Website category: university
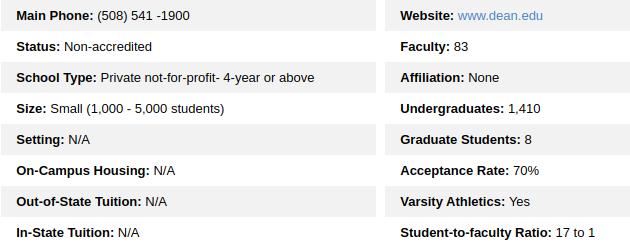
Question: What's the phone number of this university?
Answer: (508) 541 -1900

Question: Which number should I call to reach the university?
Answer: (508) 541 -1900

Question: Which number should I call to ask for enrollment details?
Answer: (508) 541 -1900

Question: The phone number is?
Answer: (508) 541 -1900

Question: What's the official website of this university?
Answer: www.dean.edu

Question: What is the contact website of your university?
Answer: www.dean.edu

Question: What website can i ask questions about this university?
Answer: www.dean.edu

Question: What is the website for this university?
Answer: www.dean.edu

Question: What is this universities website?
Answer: www.dean.edu

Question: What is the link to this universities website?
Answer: www.dean.edu

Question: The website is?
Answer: www.dean.edu

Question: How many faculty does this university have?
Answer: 83

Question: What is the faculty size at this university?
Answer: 83

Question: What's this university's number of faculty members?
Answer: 83

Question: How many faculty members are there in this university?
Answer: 83

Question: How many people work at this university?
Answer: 83

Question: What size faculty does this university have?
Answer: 83

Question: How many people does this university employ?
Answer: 83

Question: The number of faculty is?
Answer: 83

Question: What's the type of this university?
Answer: Private not-for-profit- 4-year or above

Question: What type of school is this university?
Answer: Private not-for-profit- 4-year or above

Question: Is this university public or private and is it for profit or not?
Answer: Private not-for-profit- 4-year or above

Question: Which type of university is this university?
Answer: Private not-for-profit- 4-year or above

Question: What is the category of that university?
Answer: Private not-for-profit- 4-year or above

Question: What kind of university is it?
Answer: Private not-for-profit- 4-year or above

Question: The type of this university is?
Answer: Private not-for-profit- 4-year or above

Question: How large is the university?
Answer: Small (1,000 - 5,000 students)

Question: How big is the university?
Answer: Small (1,000 - 5,000 students)

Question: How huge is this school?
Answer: Small (1,000 - 5,000 students)

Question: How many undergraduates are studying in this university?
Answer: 1,410

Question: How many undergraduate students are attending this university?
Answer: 1,410

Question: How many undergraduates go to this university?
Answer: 1,410

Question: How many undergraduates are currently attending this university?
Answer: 1,410

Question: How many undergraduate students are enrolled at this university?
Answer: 1,410

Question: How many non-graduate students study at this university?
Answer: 1,410

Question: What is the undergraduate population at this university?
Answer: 1,410

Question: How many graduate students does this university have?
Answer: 8

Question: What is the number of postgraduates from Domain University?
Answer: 8

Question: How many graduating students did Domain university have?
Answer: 8

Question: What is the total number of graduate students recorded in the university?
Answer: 8

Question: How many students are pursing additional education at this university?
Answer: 8

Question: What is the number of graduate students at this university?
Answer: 8

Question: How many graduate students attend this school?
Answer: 8

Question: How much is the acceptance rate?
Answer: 70%

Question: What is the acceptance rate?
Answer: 70%

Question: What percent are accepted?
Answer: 70%

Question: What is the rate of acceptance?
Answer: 70%

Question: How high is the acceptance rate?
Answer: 70%

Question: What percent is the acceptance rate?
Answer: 70%

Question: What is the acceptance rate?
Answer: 70%

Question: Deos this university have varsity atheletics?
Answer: Yes

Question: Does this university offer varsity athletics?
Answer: Yes

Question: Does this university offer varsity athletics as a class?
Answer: Yes

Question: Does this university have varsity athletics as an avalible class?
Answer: Yes

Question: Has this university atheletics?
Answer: Yes

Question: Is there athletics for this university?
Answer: Yes

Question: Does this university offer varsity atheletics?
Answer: Yes

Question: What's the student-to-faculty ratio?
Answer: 17 to 1

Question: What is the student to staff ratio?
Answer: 17 to 1

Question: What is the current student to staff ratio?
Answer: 17 to 1

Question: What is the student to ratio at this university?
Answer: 17 to 1

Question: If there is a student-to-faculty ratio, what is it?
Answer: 17 to 1

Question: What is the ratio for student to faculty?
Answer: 17 to 1

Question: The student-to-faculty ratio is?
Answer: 17 to 1